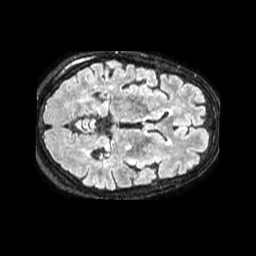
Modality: FLAIR
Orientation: axial
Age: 54
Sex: female
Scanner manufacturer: philips
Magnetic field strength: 1.5 T
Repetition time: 4.8 s
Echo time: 0.3426 s